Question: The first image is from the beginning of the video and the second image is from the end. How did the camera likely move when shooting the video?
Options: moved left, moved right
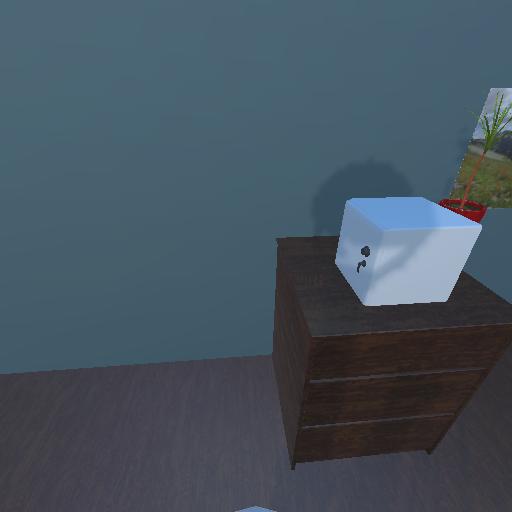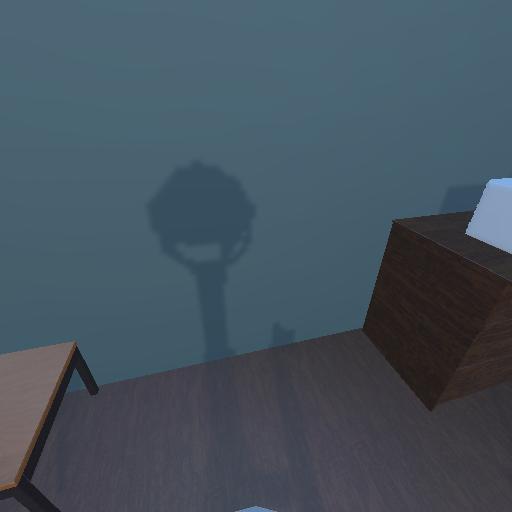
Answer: moved left